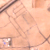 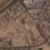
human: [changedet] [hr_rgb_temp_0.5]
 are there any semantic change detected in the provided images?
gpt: Many houses were built in the residential area.